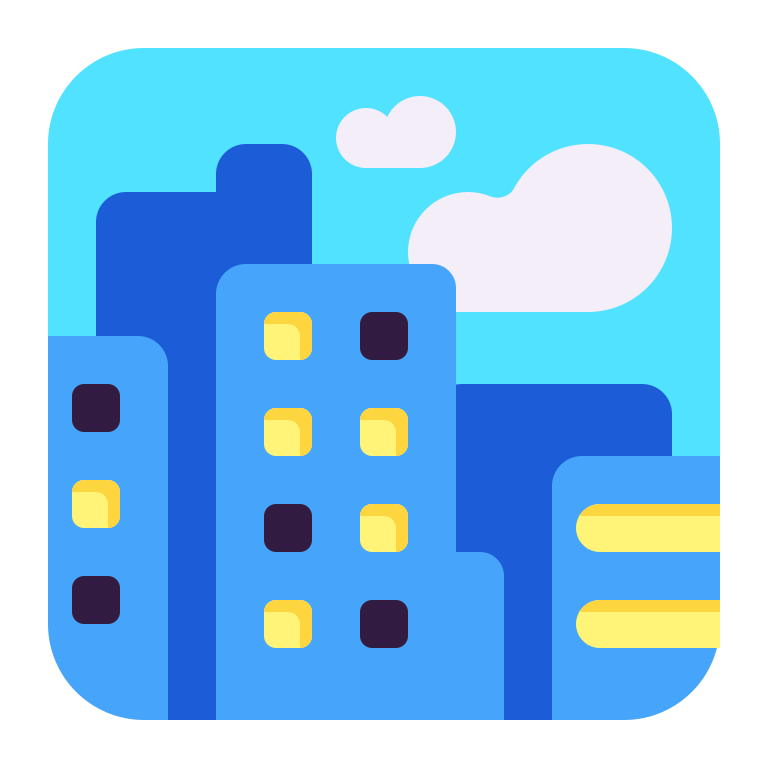
cityscape flat